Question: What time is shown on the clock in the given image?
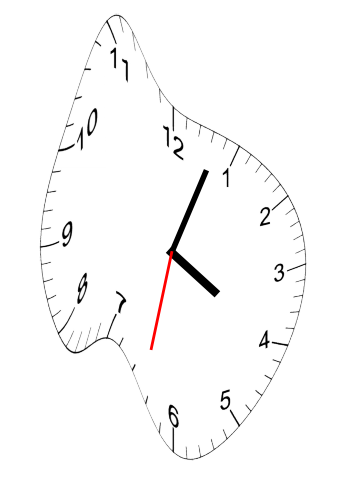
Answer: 04:03:32